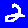
Digit: 2